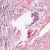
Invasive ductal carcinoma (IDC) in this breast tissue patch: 0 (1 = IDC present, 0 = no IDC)